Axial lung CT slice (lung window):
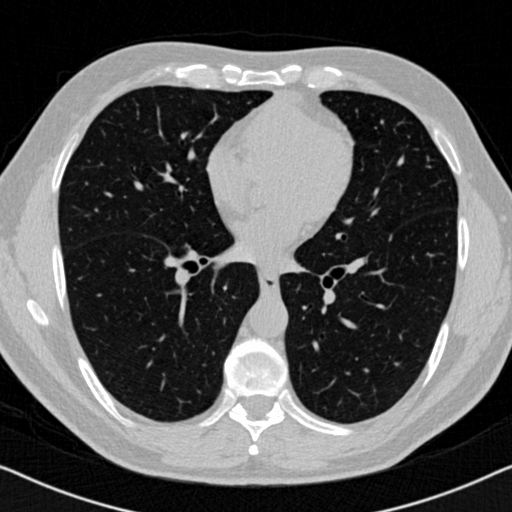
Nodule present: no